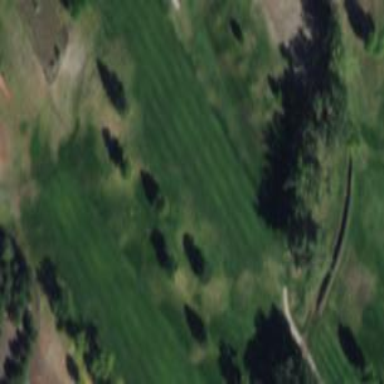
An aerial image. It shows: Golf fairway surrounded by grass.